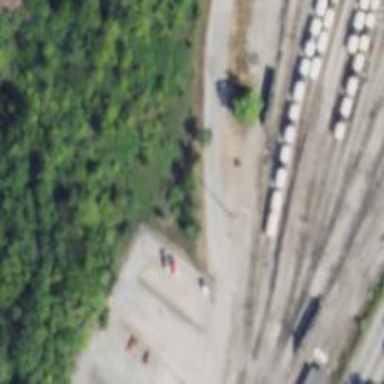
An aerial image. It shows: Manifest railway yard.